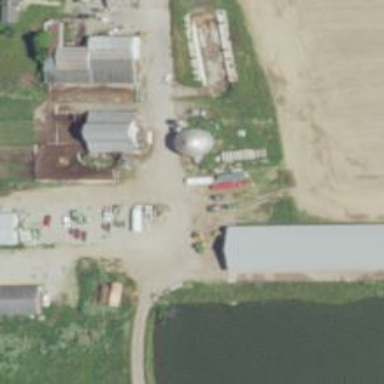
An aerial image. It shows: Silo.